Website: apple
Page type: billing-address
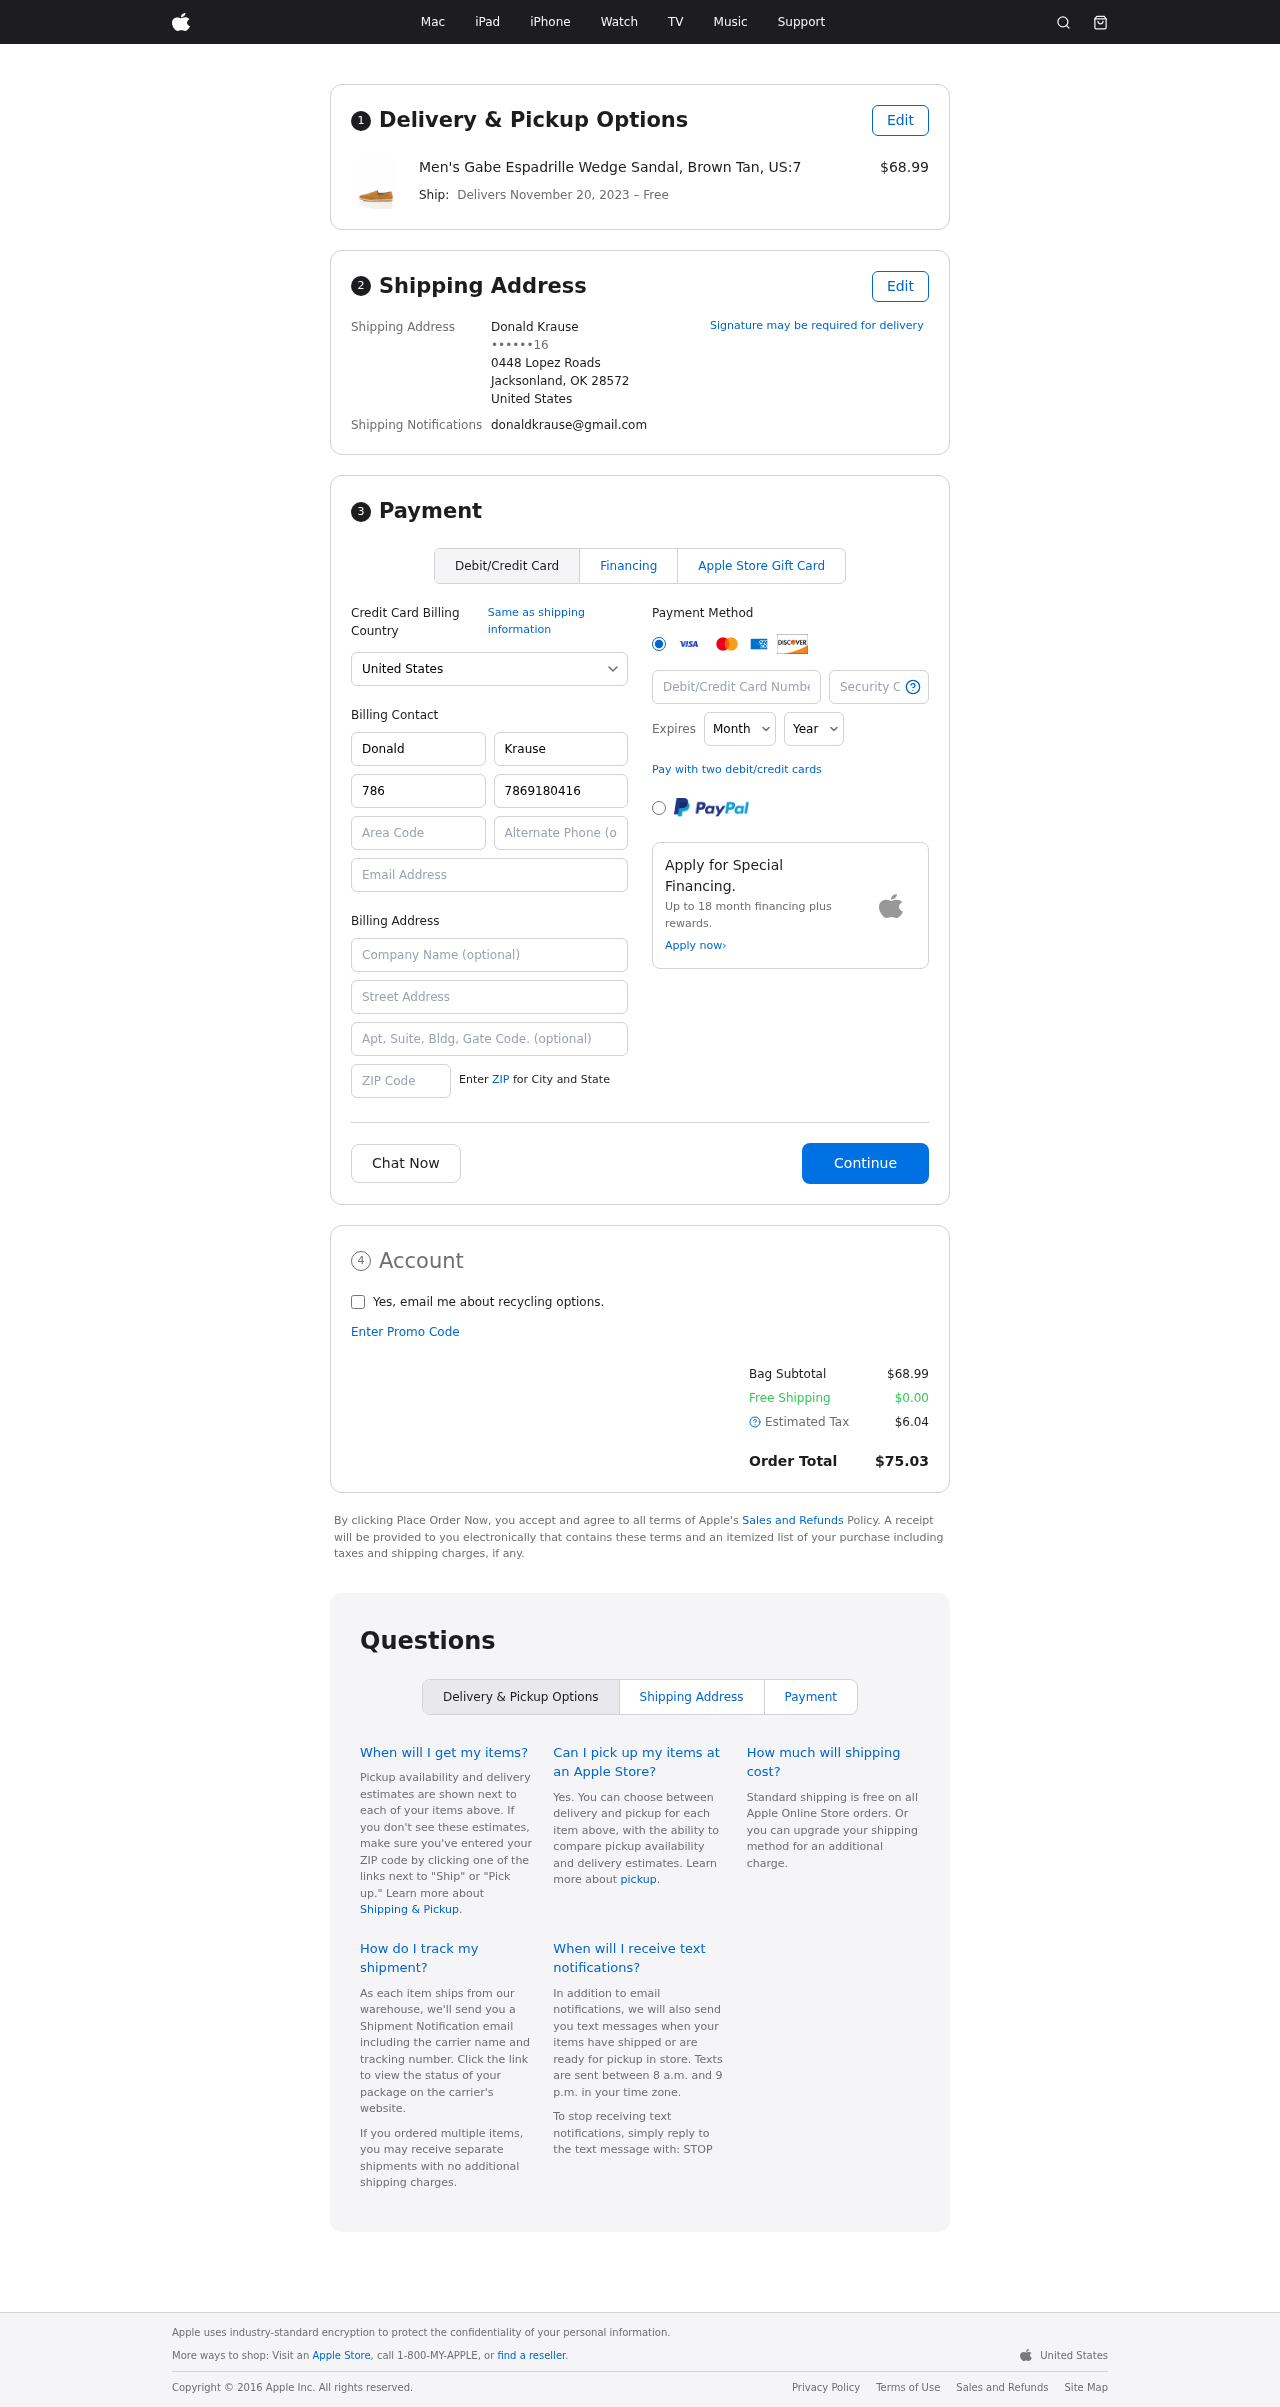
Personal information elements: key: PII_CARD_CVV
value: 576
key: PII_CARD_EXPIRY_MONTH
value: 09
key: PII_CARD_EXPIRY_YEAR
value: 27
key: PII_CARD_NUMBER
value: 6590 3476 9612 3106
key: PII_CITY_STATE_ZIP
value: Jacksonland, OK 28572
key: PII_COUNTRY
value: United States
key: PII_EMAIL
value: donaldkrause@gmail.com
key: PII_FULLNAME
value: Donald Krause
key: PII_STREET
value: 0448 Lopez Roads
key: PII_PHONE_MASKED
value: ••••••16
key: PII_BILLING_FIRSTNAME
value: Donald
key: PII_BILLING_LASTNAME
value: Krause
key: PII_BILLING_PHONE_AREA
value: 786
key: PII_BILLING_PHONE
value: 7869180416
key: PII_BILLING_EMAIL
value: donaldkrause@gmail.com
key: PII_BILLING_STREET
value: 0448 Lopez Roads
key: PII_BILLING_POSTCODE
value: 28572
Product elements: key: PRODUCT1_NAME
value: Men's Gabe Espadrille Wedge Sandal, Brown Tan, US:7
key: PRODUCT1_PRICE
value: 68.99
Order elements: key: ORDER_DELIVERY_DATE
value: November 20, 2023
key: ORDER_SUBTOTAL
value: $68.99
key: ORDER_SHIPPING_COST
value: $0.00
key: ORDER_TAX
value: $6.04
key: ORDER_TOTAL
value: $75.03